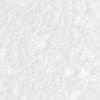
Label: no_change